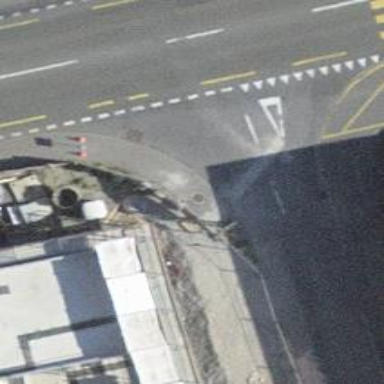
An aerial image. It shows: Kerb serving as barrier.